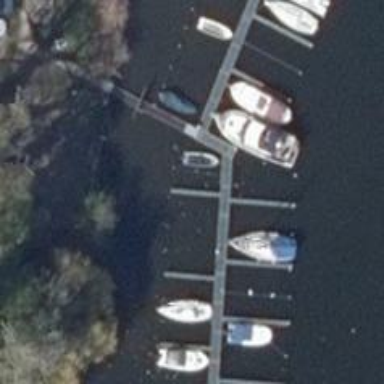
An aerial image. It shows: Man-made pier.